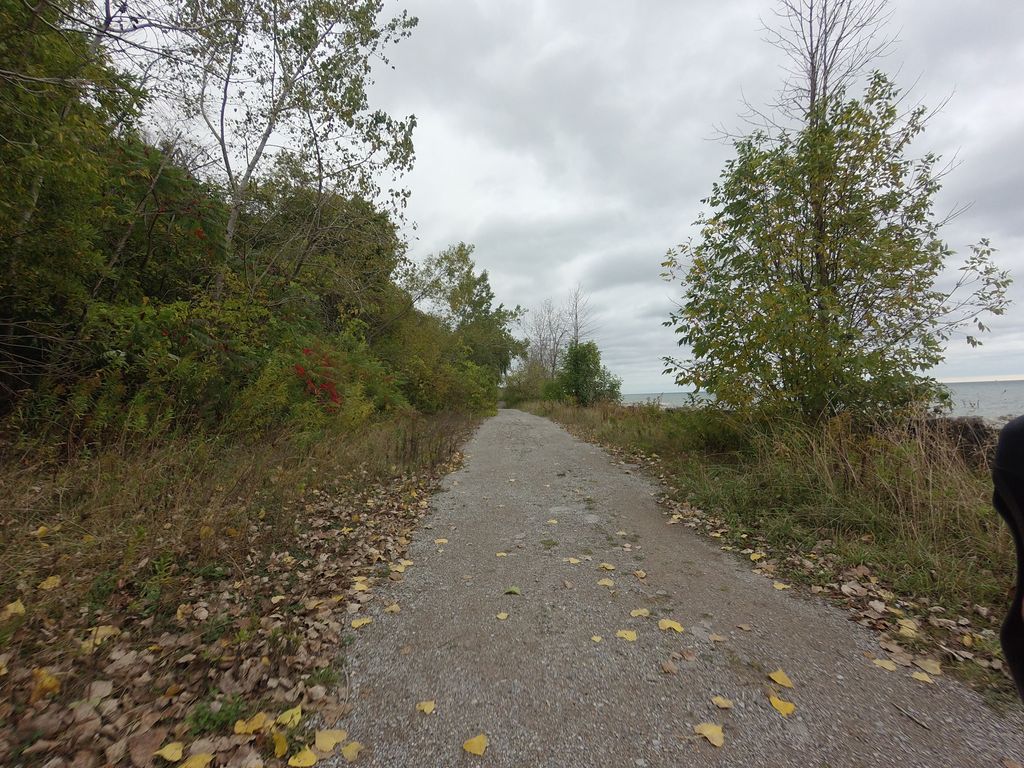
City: toronto